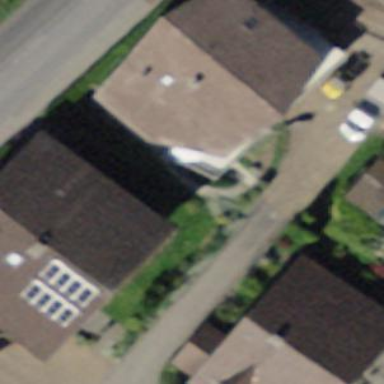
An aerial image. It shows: Residential building.